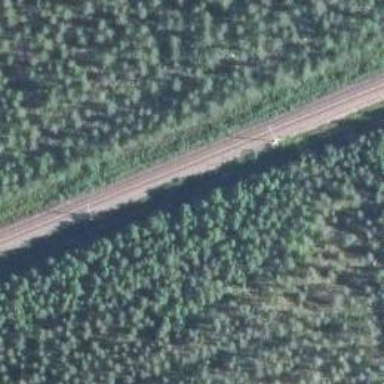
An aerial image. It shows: Continuous rail railway with electrified contact line.